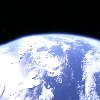
Label: cloud